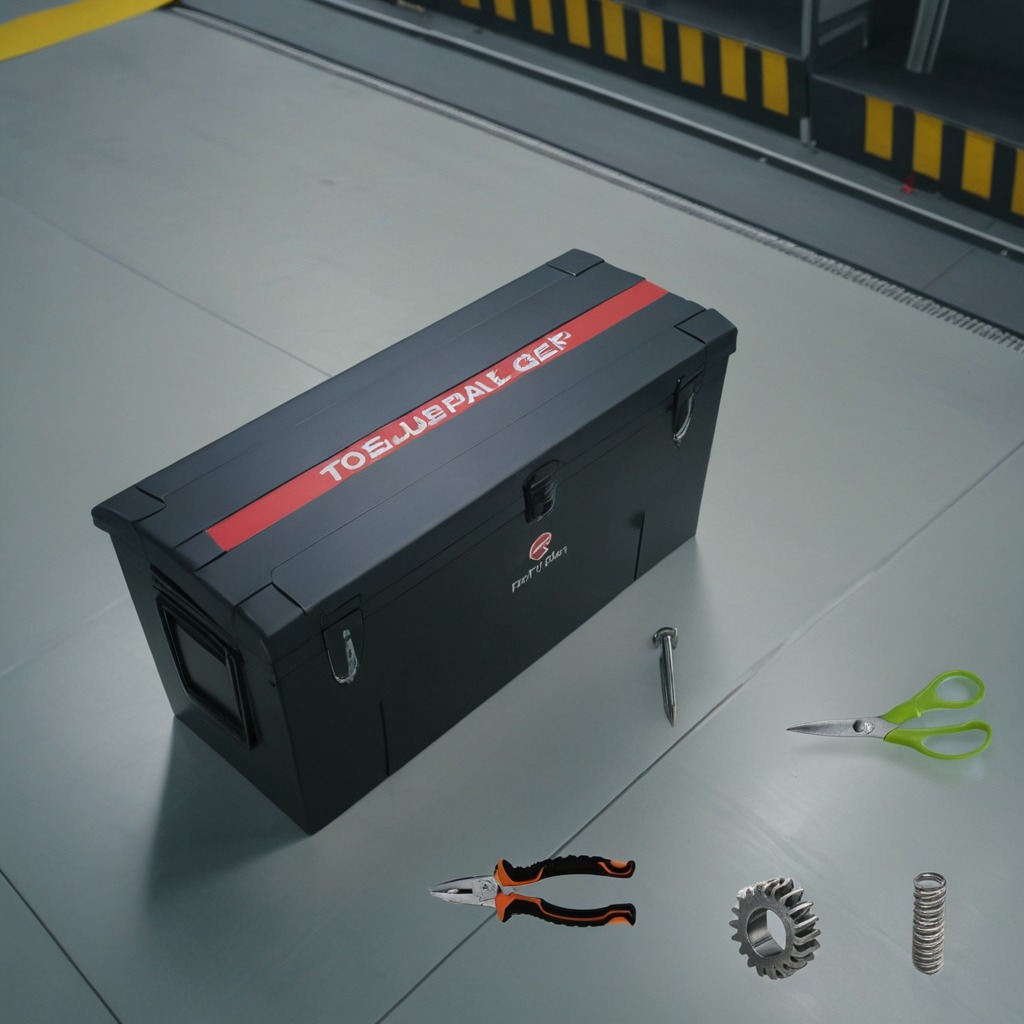
A steel gear with teeth, an iron nail, pliers, a coiled metal spring, and a pair of scissors are lying on the toolbox surface in an airplane hangar workshop 8K.